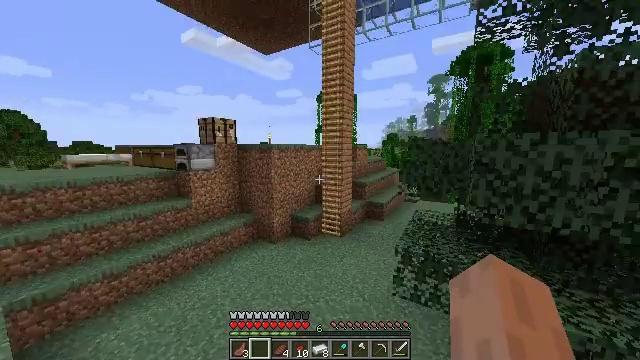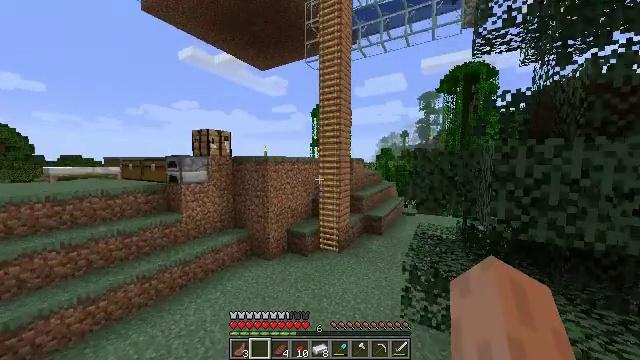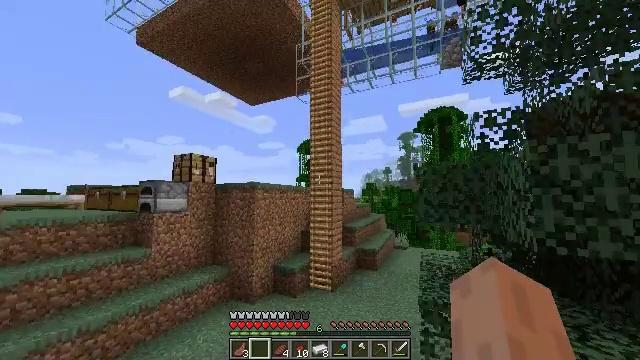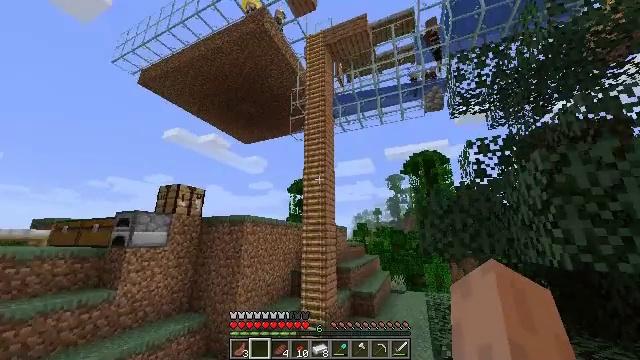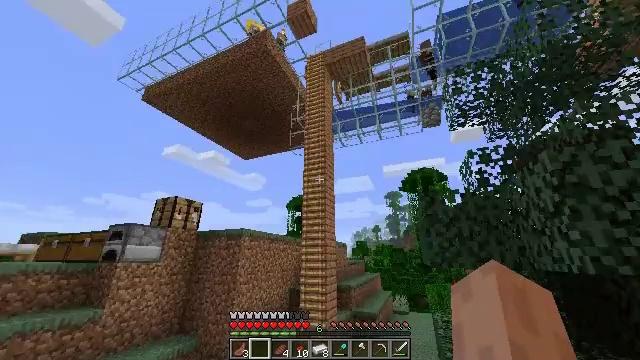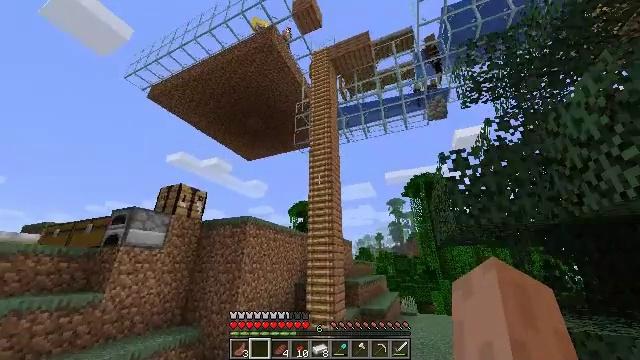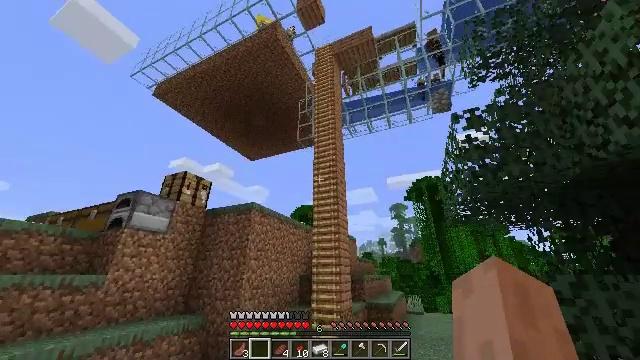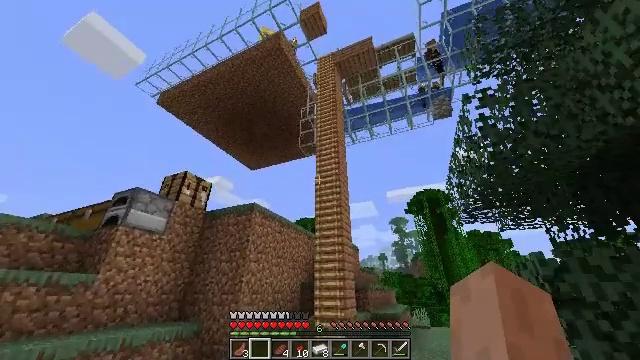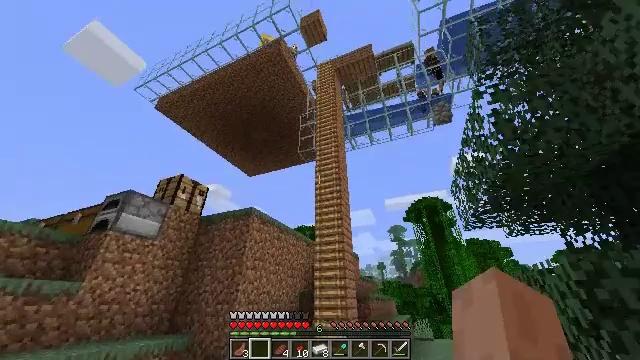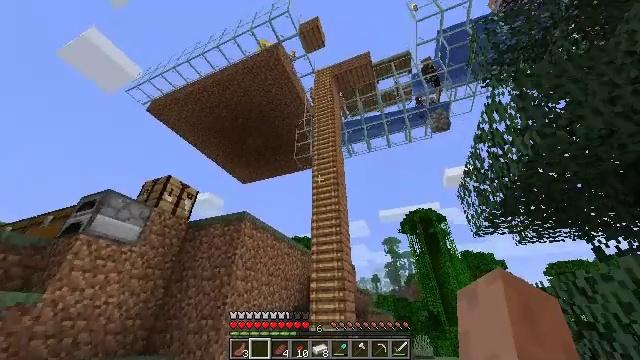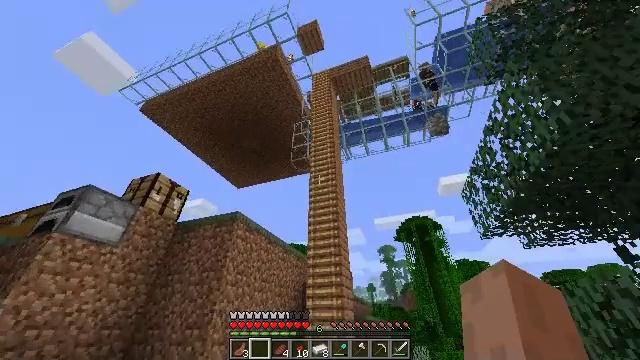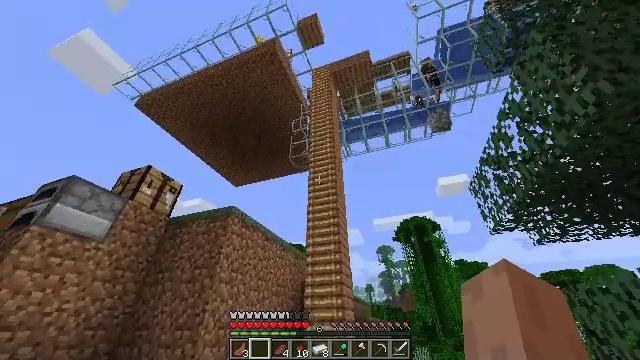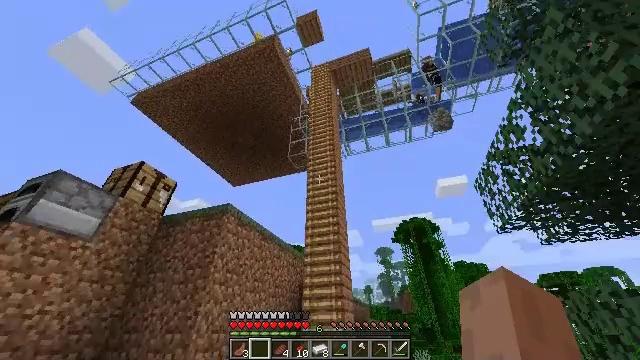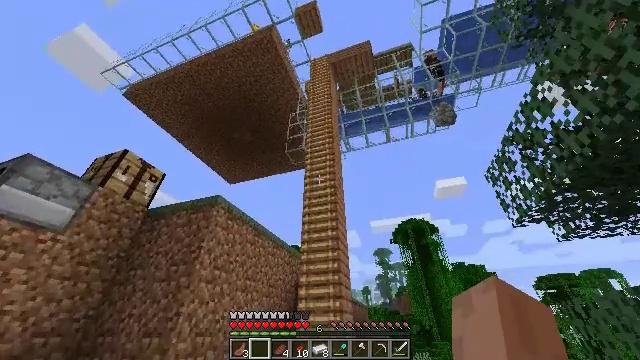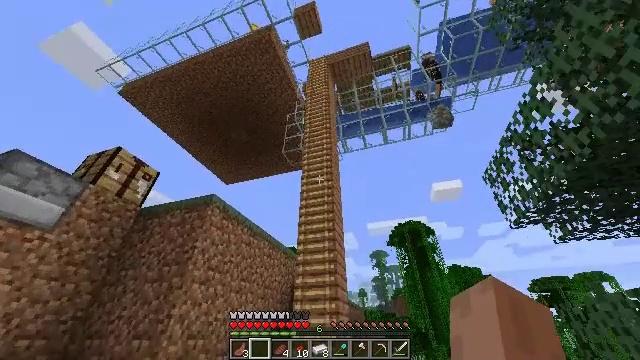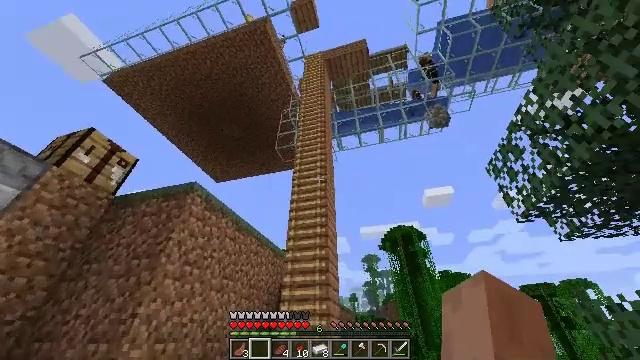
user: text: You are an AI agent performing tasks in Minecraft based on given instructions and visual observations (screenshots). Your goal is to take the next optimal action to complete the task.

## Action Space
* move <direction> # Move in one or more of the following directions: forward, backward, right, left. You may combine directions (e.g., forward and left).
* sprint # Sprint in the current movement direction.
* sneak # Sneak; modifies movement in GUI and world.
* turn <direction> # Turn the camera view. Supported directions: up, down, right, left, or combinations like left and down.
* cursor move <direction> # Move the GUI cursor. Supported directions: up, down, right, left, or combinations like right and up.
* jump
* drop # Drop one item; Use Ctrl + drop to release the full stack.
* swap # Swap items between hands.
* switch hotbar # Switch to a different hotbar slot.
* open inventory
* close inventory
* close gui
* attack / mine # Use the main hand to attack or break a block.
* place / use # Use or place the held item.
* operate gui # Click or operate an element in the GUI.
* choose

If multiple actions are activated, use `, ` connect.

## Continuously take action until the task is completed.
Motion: motion action
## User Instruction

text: Harvest jungle planks from a wall or floor.
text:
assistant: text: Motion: move forward, turn right and up
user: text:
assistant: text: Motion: move forward, turn right and up
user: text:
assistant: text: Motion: move forward, turn right and up
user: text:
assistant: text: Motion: move forward, sprint, turn up
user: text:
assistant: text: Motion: move forward, sprint, turn up
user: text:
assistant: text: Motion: move forward, sprint, turn up
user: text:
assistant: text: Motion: move forward, sprint, turn up
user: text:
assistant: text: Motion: move forward, sprint, turn up
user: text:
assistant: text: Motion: move forward, turn right and up
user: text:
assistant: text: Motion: move forward, turn right and up
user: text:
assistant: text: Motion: move forward
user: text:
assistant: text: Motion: move forward
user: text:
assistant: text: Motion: move forward
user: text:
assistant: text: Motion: move forward
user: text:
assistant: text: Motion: move forward, turn right
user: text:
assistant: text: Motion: move forward, turn right
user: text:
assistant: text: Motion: move forward, turn right
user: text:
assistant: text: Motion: no_op
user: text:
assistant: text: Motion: no_op
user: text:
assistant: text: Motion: no_op
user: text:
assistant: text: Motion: move forward
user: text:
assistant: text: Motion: move forward
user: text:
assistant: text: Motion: move forward
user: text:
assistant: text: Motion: move forward, turn left
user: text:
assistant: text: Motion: move forward, turn left
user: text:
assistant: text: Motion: move forward
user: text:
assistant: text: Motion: move forward, sprint
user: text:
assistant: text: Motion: move forward, sprint
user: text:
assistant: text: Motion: move forward, sprint
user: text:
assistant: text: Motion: move forward